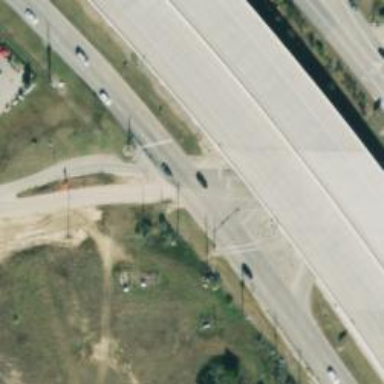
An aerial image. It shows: Secondary road with frontage access.